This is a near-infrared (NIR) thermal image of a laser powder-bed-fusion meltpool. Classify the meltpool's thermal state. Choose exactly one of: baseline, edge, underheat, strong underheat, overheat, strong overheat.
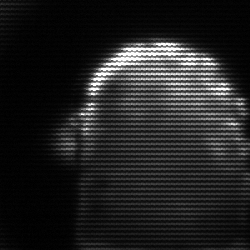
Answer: strong underheat